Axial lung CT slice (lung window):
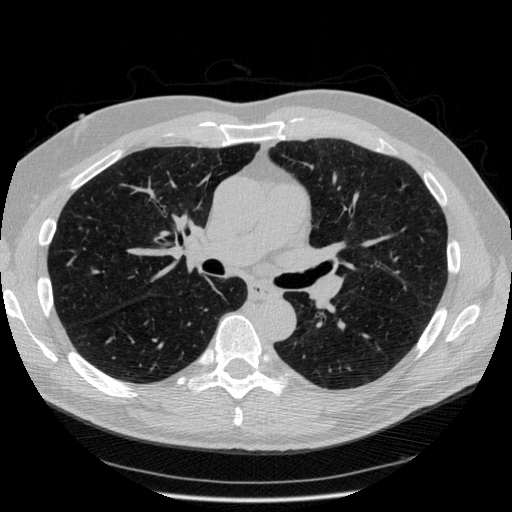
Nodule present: no